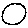
Label: moon